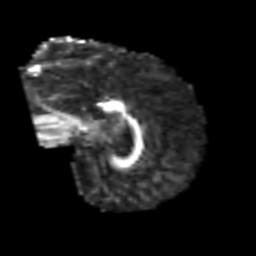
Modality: FA
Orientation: sagittal
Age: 53
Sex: male
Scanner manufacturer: siemens
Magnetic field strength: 3 T
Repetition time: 6.1 s
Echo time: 0.101 s